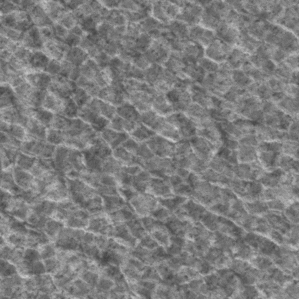
Label: frost